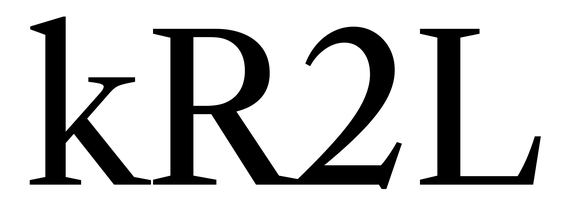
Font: LibreCaslonText_Regular